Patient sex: F
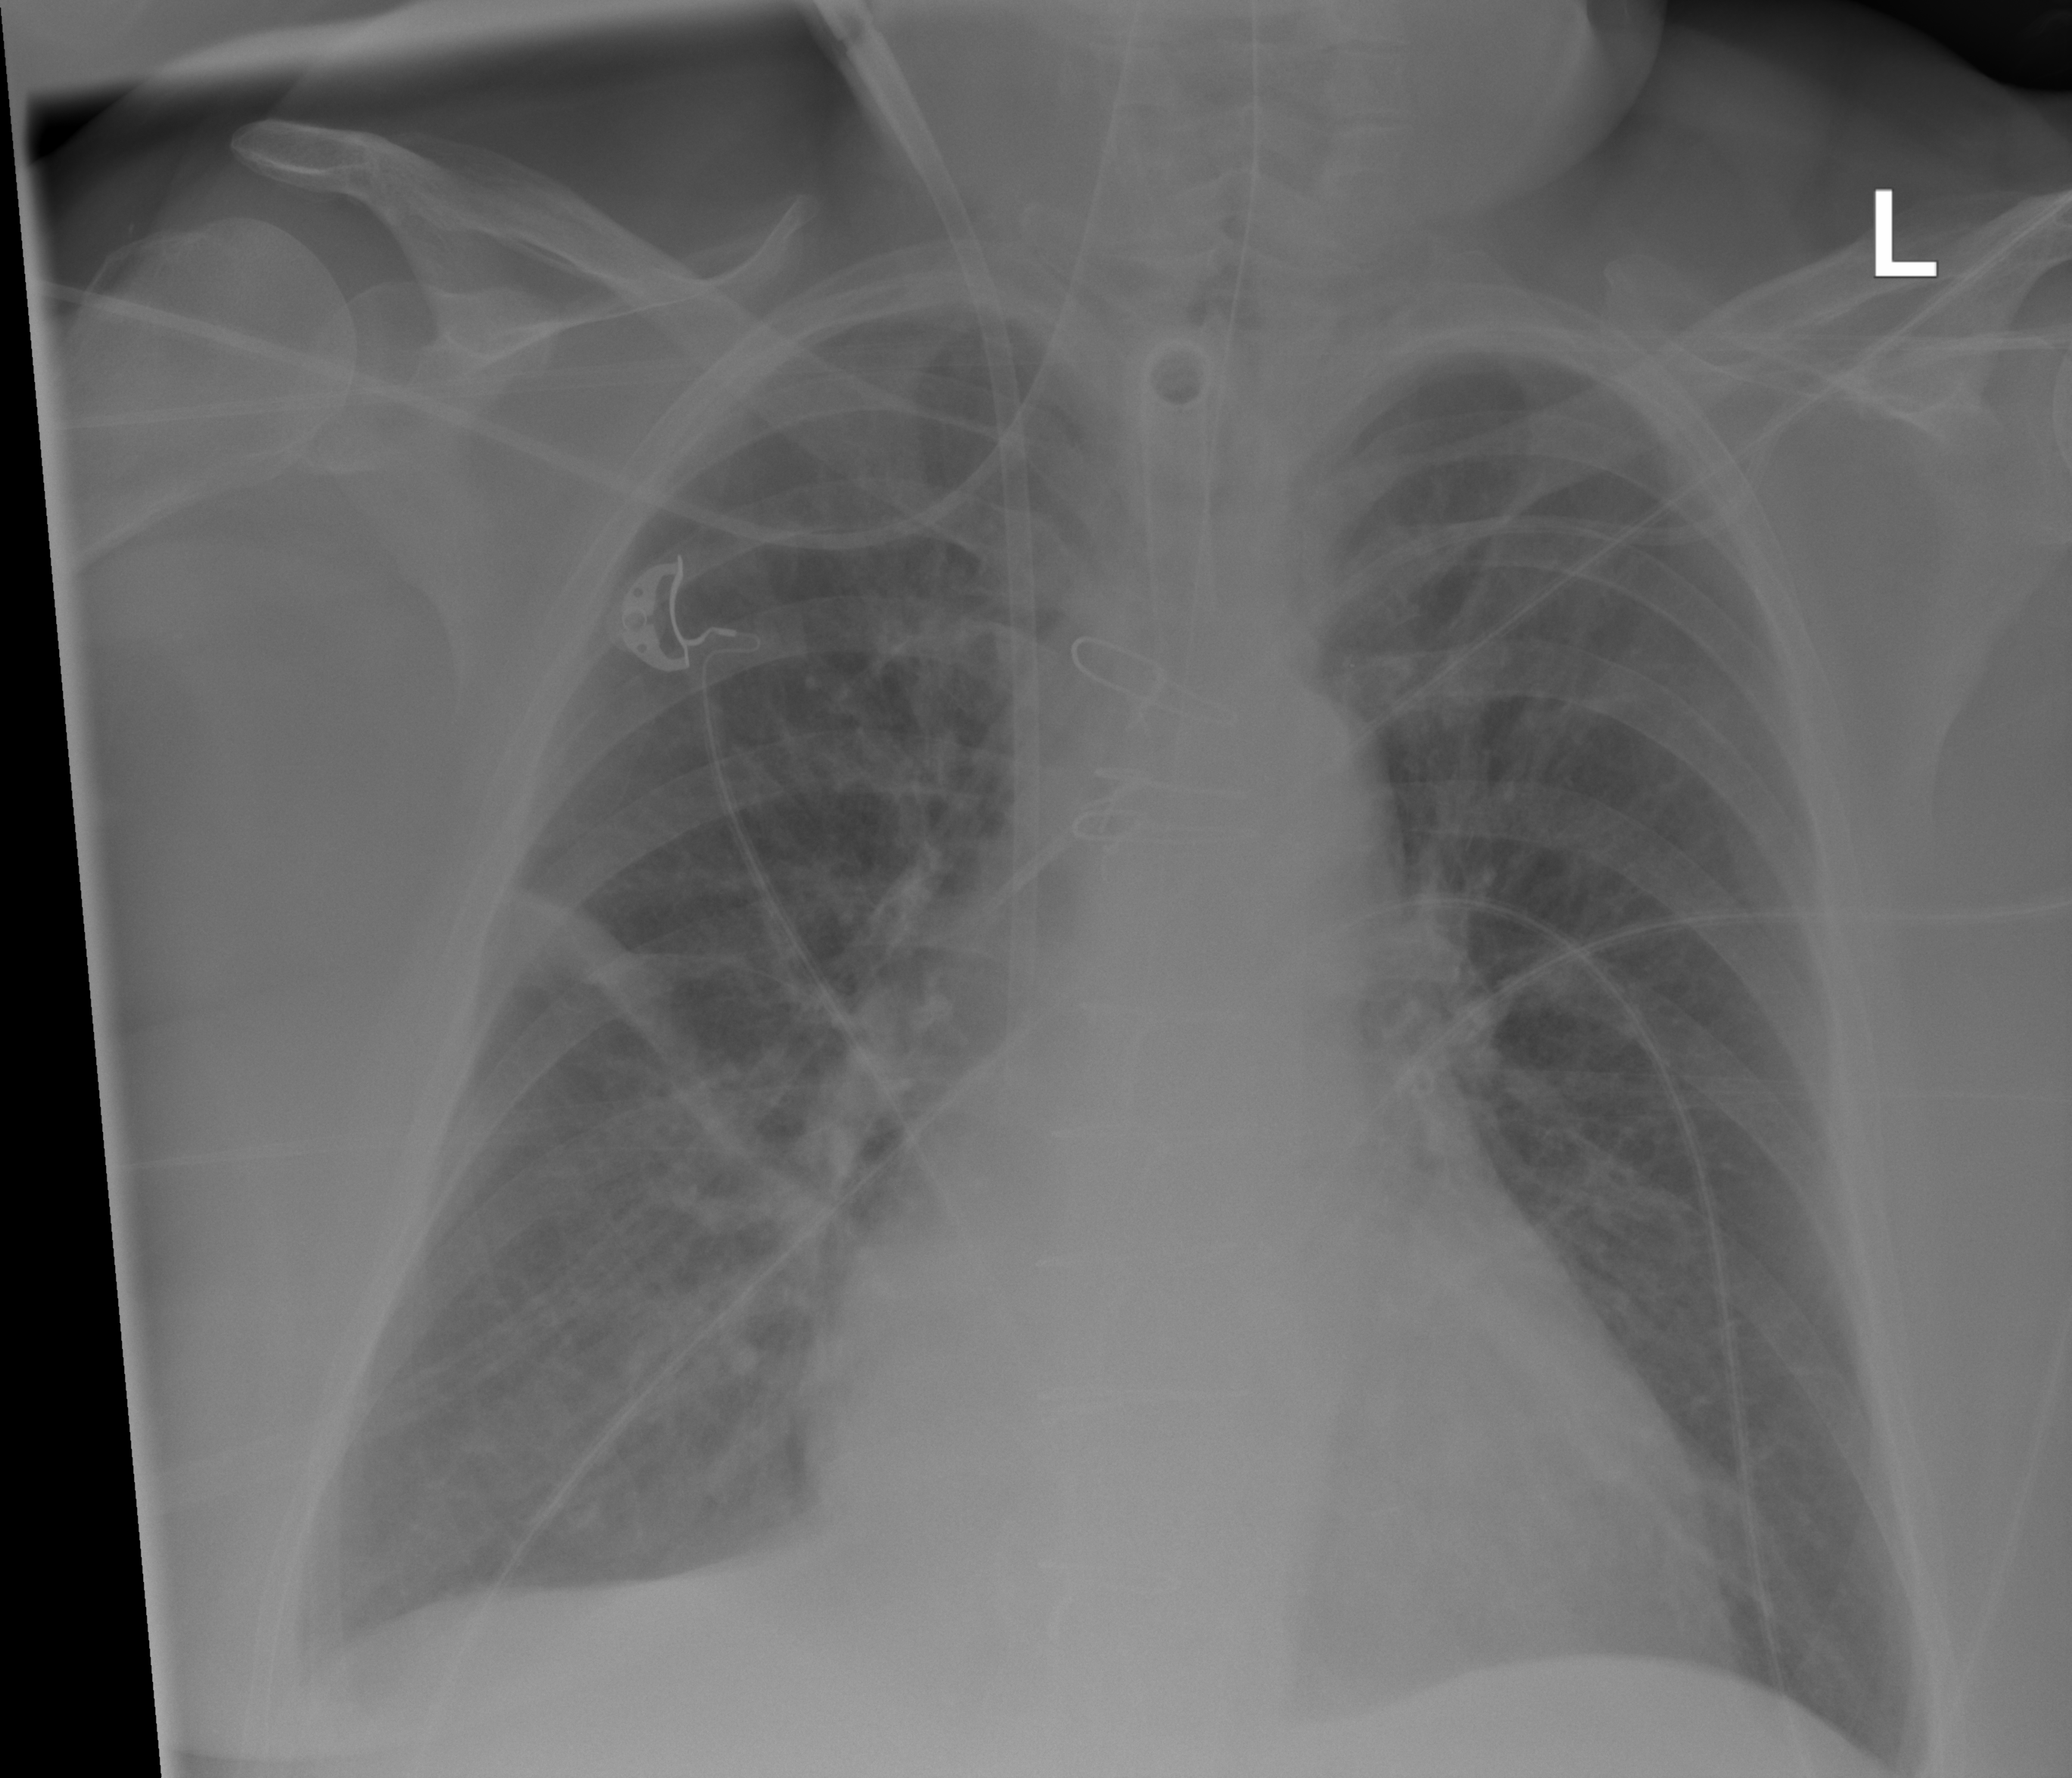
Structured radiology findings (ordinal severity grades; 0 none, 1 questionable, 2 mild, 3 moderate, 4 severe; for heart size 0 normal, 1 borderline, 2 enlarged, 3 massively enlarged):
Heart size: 2
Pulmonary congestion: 2
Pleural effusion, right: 2
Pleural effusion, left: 0
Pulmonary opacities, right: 0
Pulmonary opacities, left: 0
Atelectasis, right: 2
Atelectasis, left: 0